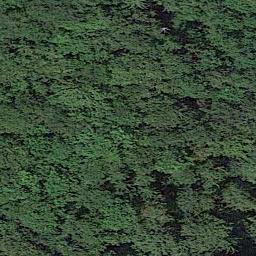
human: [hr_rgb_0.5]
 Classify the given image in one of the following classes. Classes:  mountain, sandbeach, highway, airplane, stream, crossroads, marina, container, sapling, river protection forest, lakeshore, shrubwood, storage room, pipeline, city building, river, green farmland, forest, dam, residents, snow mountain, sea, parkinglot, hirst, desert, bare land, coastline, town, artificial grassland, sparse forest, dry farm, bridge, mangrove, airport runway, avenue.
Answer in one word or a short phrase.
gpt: forest